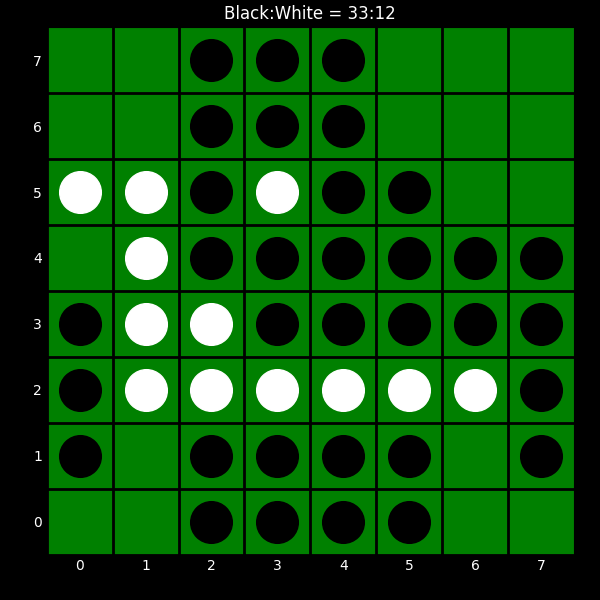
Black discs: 33
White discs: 12